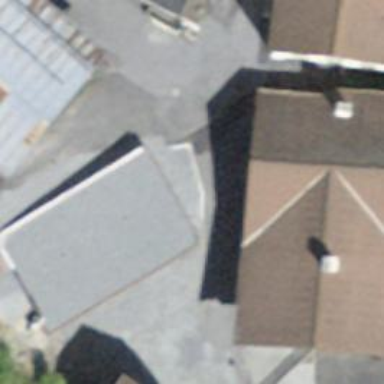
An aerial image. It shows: Alleyway designated as service road.